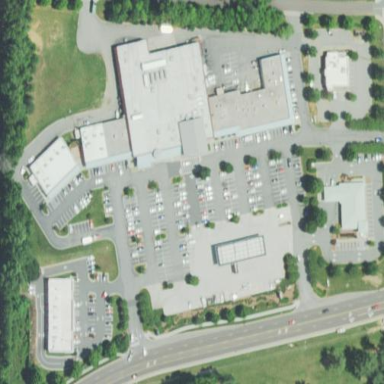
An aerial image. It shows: Retail area.